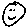
Label: smiley face